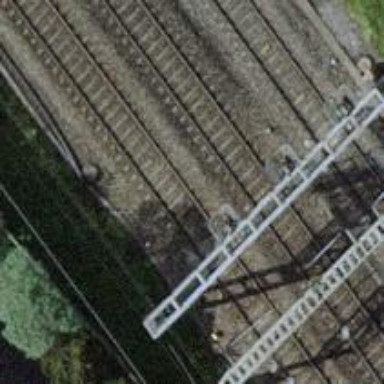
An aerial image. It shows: Railway signal.